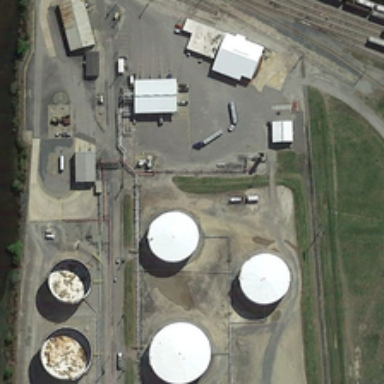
This is a train station and lines .